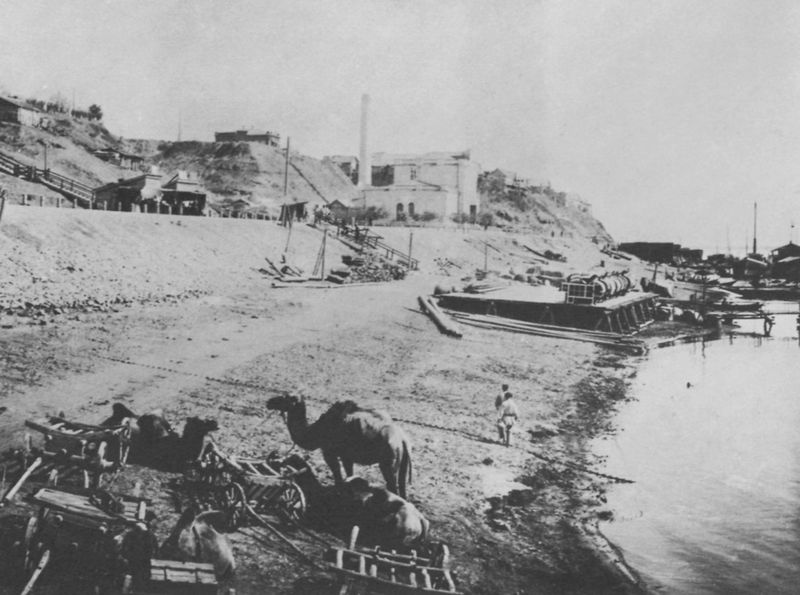
Titel: Eine Handelsstadt an der Wolga: Zarizyn
Künstler: Russischer Photograph
Standort: Paris
Institution: Société de Géographie Française
Schlagwörter: mann, meer, wasser, weiß, fluss, landschaft, menschen, sand, see, stadt, ufer, grau, holz, männer, schwarz, säule, gebäude, haus, tiere, erde, häuser, kirche, arbeit, boot, boote, kamin, karren, schornstein, turm, sattel, strand, ort, mast, warm, afrika, wüste, dorf, rast, hafen, anleger, masten, steg, befestigung, foto, fotografie, orient, sandstrand, leuchtturm, reise, fischerei, lastentier, terrassen, persien, ägypten, kirhce, baustelle, flussufer, kamel, stele, waren, kamele, dromedar, nil, reisefotografie, schwazweiß